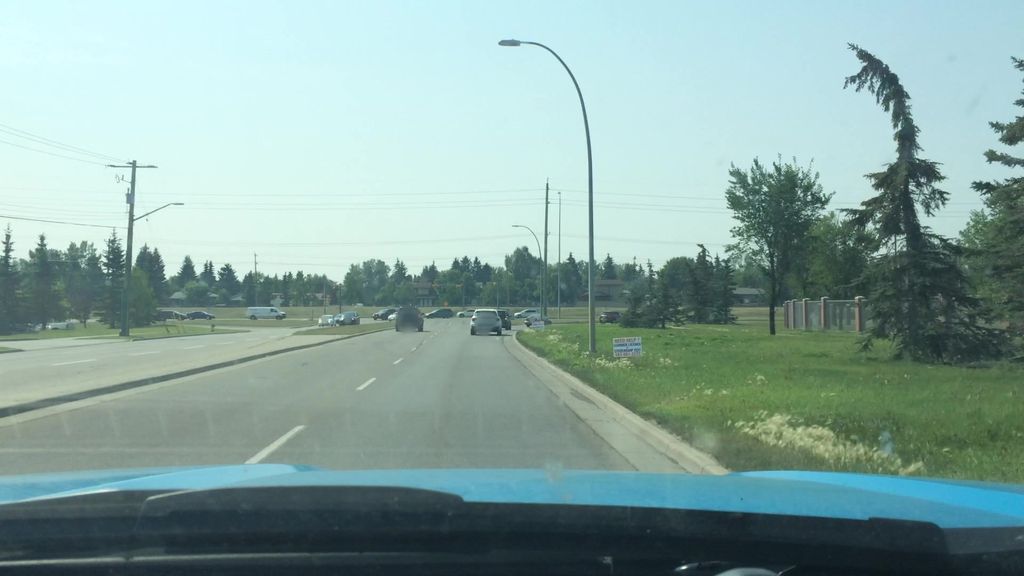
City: calgary